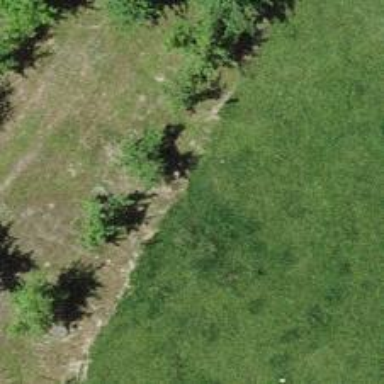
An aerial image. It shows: Grassy path that serves as route.